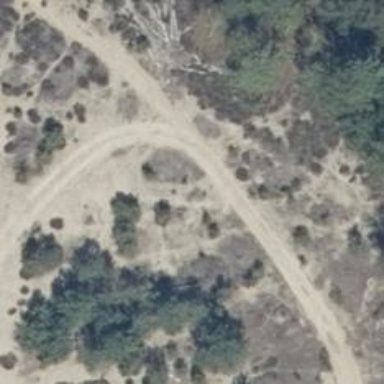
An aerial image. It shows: Sandy track with grade4 tracktype.